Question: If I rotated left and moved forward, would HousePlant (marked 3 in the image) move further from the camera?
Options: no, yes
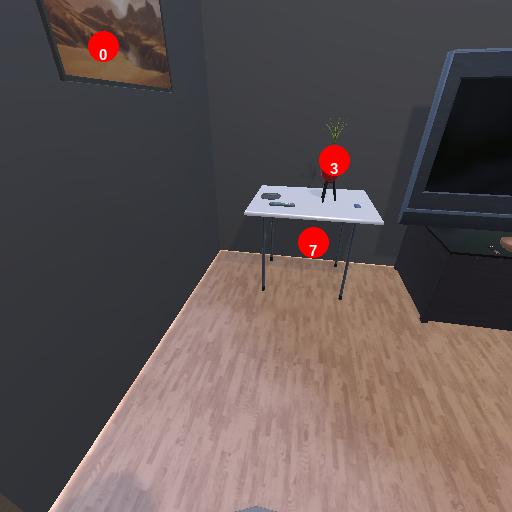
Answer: no